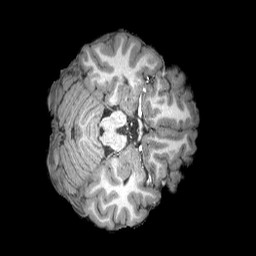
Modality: T1w
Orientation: axial
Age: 19
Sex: female